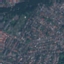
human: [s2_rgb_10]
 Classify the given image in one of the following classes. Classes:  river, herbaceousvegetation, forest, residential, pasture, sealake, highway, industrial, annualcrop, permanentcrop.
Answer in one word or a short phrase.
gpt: Residential